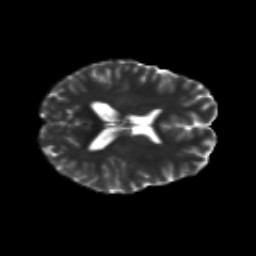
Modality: T2w
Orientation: axial
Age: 26
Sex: female
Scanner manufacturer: siemens
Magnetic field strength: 3 T
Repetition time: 8.8 s
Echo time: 0.085 s